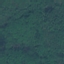
Label: Forest